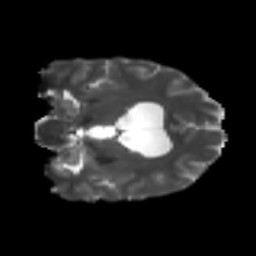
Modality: T2w
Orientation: coronal
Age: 23
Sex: female
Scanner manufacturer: ge
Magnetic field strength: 3 T
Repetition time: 7.8 s
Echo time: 0.0612 s